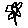
Label: flower